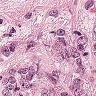
Metastatic tissue present: yes